Question: How to make spinner to fill empty place in left side?
'android:layout_width="fill_parent"' does not help.
XML layout:
'''
<Spinner
android:id="@+id/spn1"
android:layout_width="wrap_content"
android:layout_height="wrap_content" />
<LinearLayout
android:layout_width="wrap_content"
android:layout_height="wrap_content"
android:orientation="vertical">
<TextView
android:id="@+id/tv1"
android:layout_width="wrap_content"
android:layout_height="wrap_content"
android:text="Text1" />
<TextView
android:id="@+id/tv2"
android:layout_width="wrap_content"
android:layout_height="wrap_content"
android:text="Text2" />
</LinearLayout>
'''

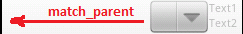
Answer: I would make use of a Relative Layout and Linear Layout combination to achieve this,
'''
<?xml version="1.0" encoding="utf-8"?>
<RelativeLayout xmlns:android="http://schemas.android.com/apk/res/android"
android:layout_width="fill_parent"
android:layout_height="fill_parent" >
<Spinner
android:id="@+id/spinner"
android:layout_width="fill_parent"
android:layout_height="wrap_content"
android:layout_toLeftOf="@+id/lin_layout" />
<LinearLayout
android:id="@+id/lin_layout"
android:layout_width="wrap_content"
android:layout_height="wrap_content"
android:layout_alignParentRight="true"
android:orientation="vertical" >
<TextView
android:layout_width="wrap_content"
android:layout_height="wrap_content"
android:text="asd" />
<TextView
android:layout_width="wrap_content"
android:layout_height="wrap_content"
android:text="fgdas" />
</LinearLayout>
</RelativeLayout>
'''
The Output,